Aerial crown-view tile of a tropical tree (Barro Colorado Island, Panama), acquired 20250915:
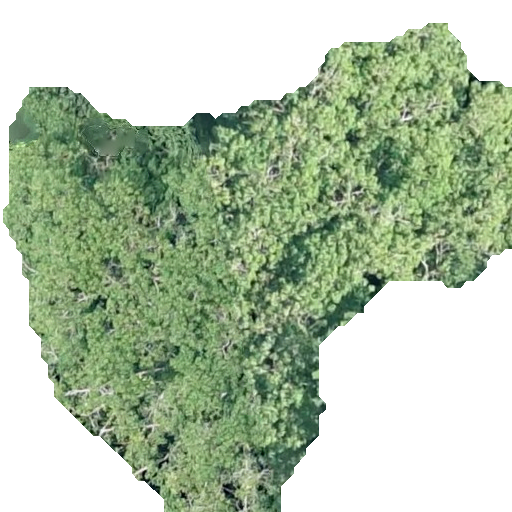
Species: Hura crepitans
GBIF accepted scientific name: Hura crepitans
Crown area: 232.969 m²